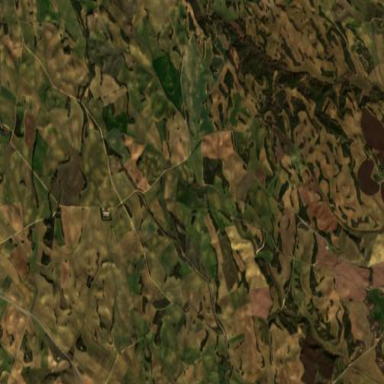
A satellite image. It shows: Picturesque farmland scene.